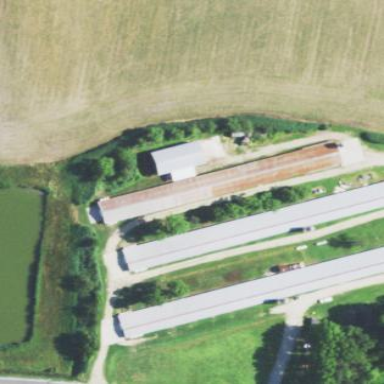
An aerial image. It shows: Farm auxiliary building.